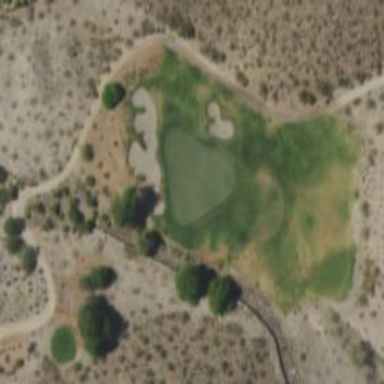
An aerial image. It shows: View of golf hole.